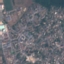
Land use / land cover class: Residential